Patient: sex M, age 64
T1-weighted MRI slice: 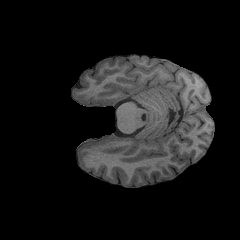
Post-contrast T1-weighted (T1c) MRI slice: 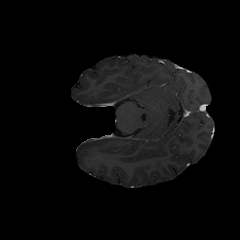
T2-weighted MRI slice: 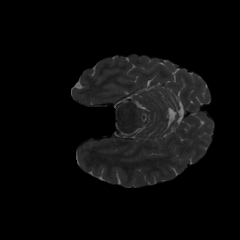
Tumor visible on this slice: no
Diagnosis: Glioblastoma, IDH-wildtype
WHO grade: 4